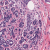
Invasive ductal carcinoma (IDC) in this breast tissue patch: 1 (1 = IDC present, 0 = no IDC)